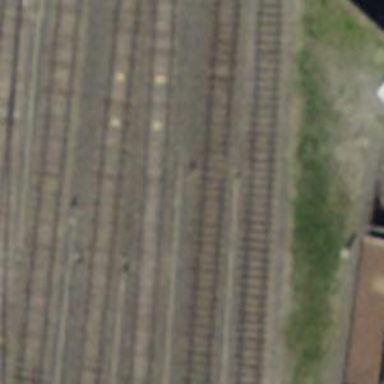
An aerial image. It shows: Single-track electrified railway siding with contact line for service.